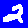
Digit: 2